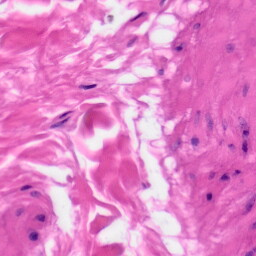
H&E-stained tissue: Skin